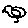
Label: bird